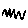
Label: zigzag